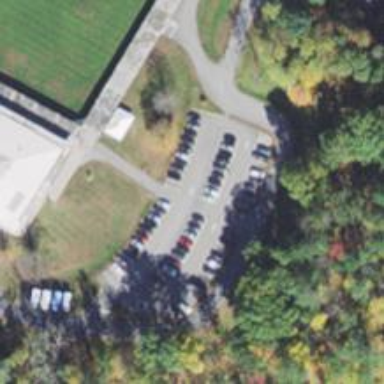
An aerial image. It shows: Parking aisle designated as service road.